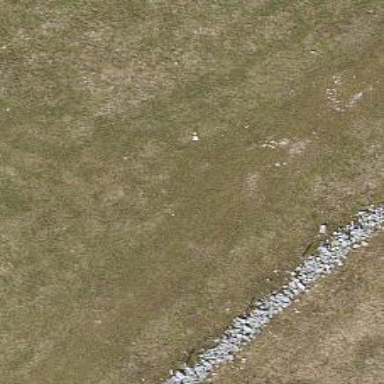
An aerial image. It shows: Grass track of grade4 quality. It is Nordic piste suitable for classic and skating grooming.